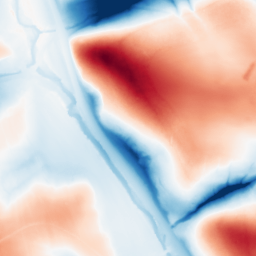
Category: classical
Decomposition family: gaussian_anisotropic
Decomposition parameters: sigma_x: 10
sigma_y: 50
Upsampling method: bilinear
Upsampling parameters: scale: 4
Upsampling scale: 4